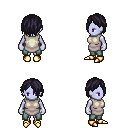
a pixel art fantasy rpg character, female body template, dark elf, purple skin, white tunic, teal pants, raven bangs hairstyle, gold boots, four views (front, back, left, right), 2x2 character sprite sheet, small pixel art, hard edges, no anti-aliasing